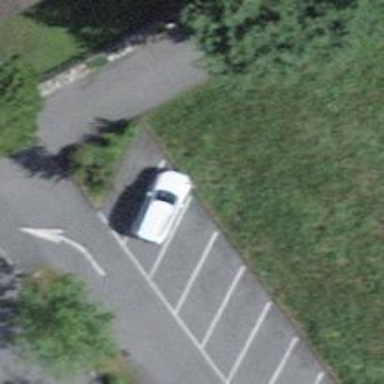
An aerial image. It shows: Road serving as parking aisle.